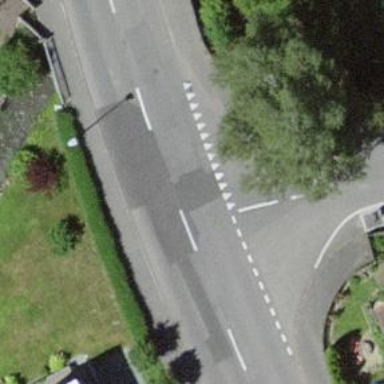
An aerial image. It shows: Road with "give way" sign.